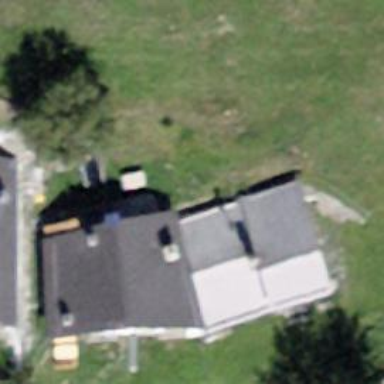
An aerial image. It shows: Gabled house with grey roof.